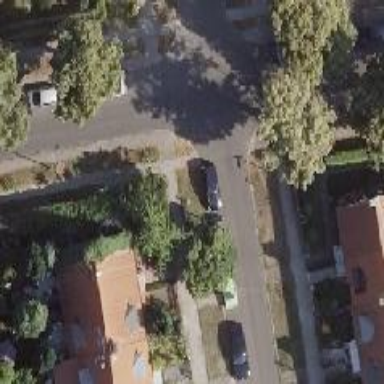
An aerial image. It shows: Residential road with asphalt surface. Both sides have sidewalks.